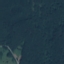
Land use / land cover class: Forest